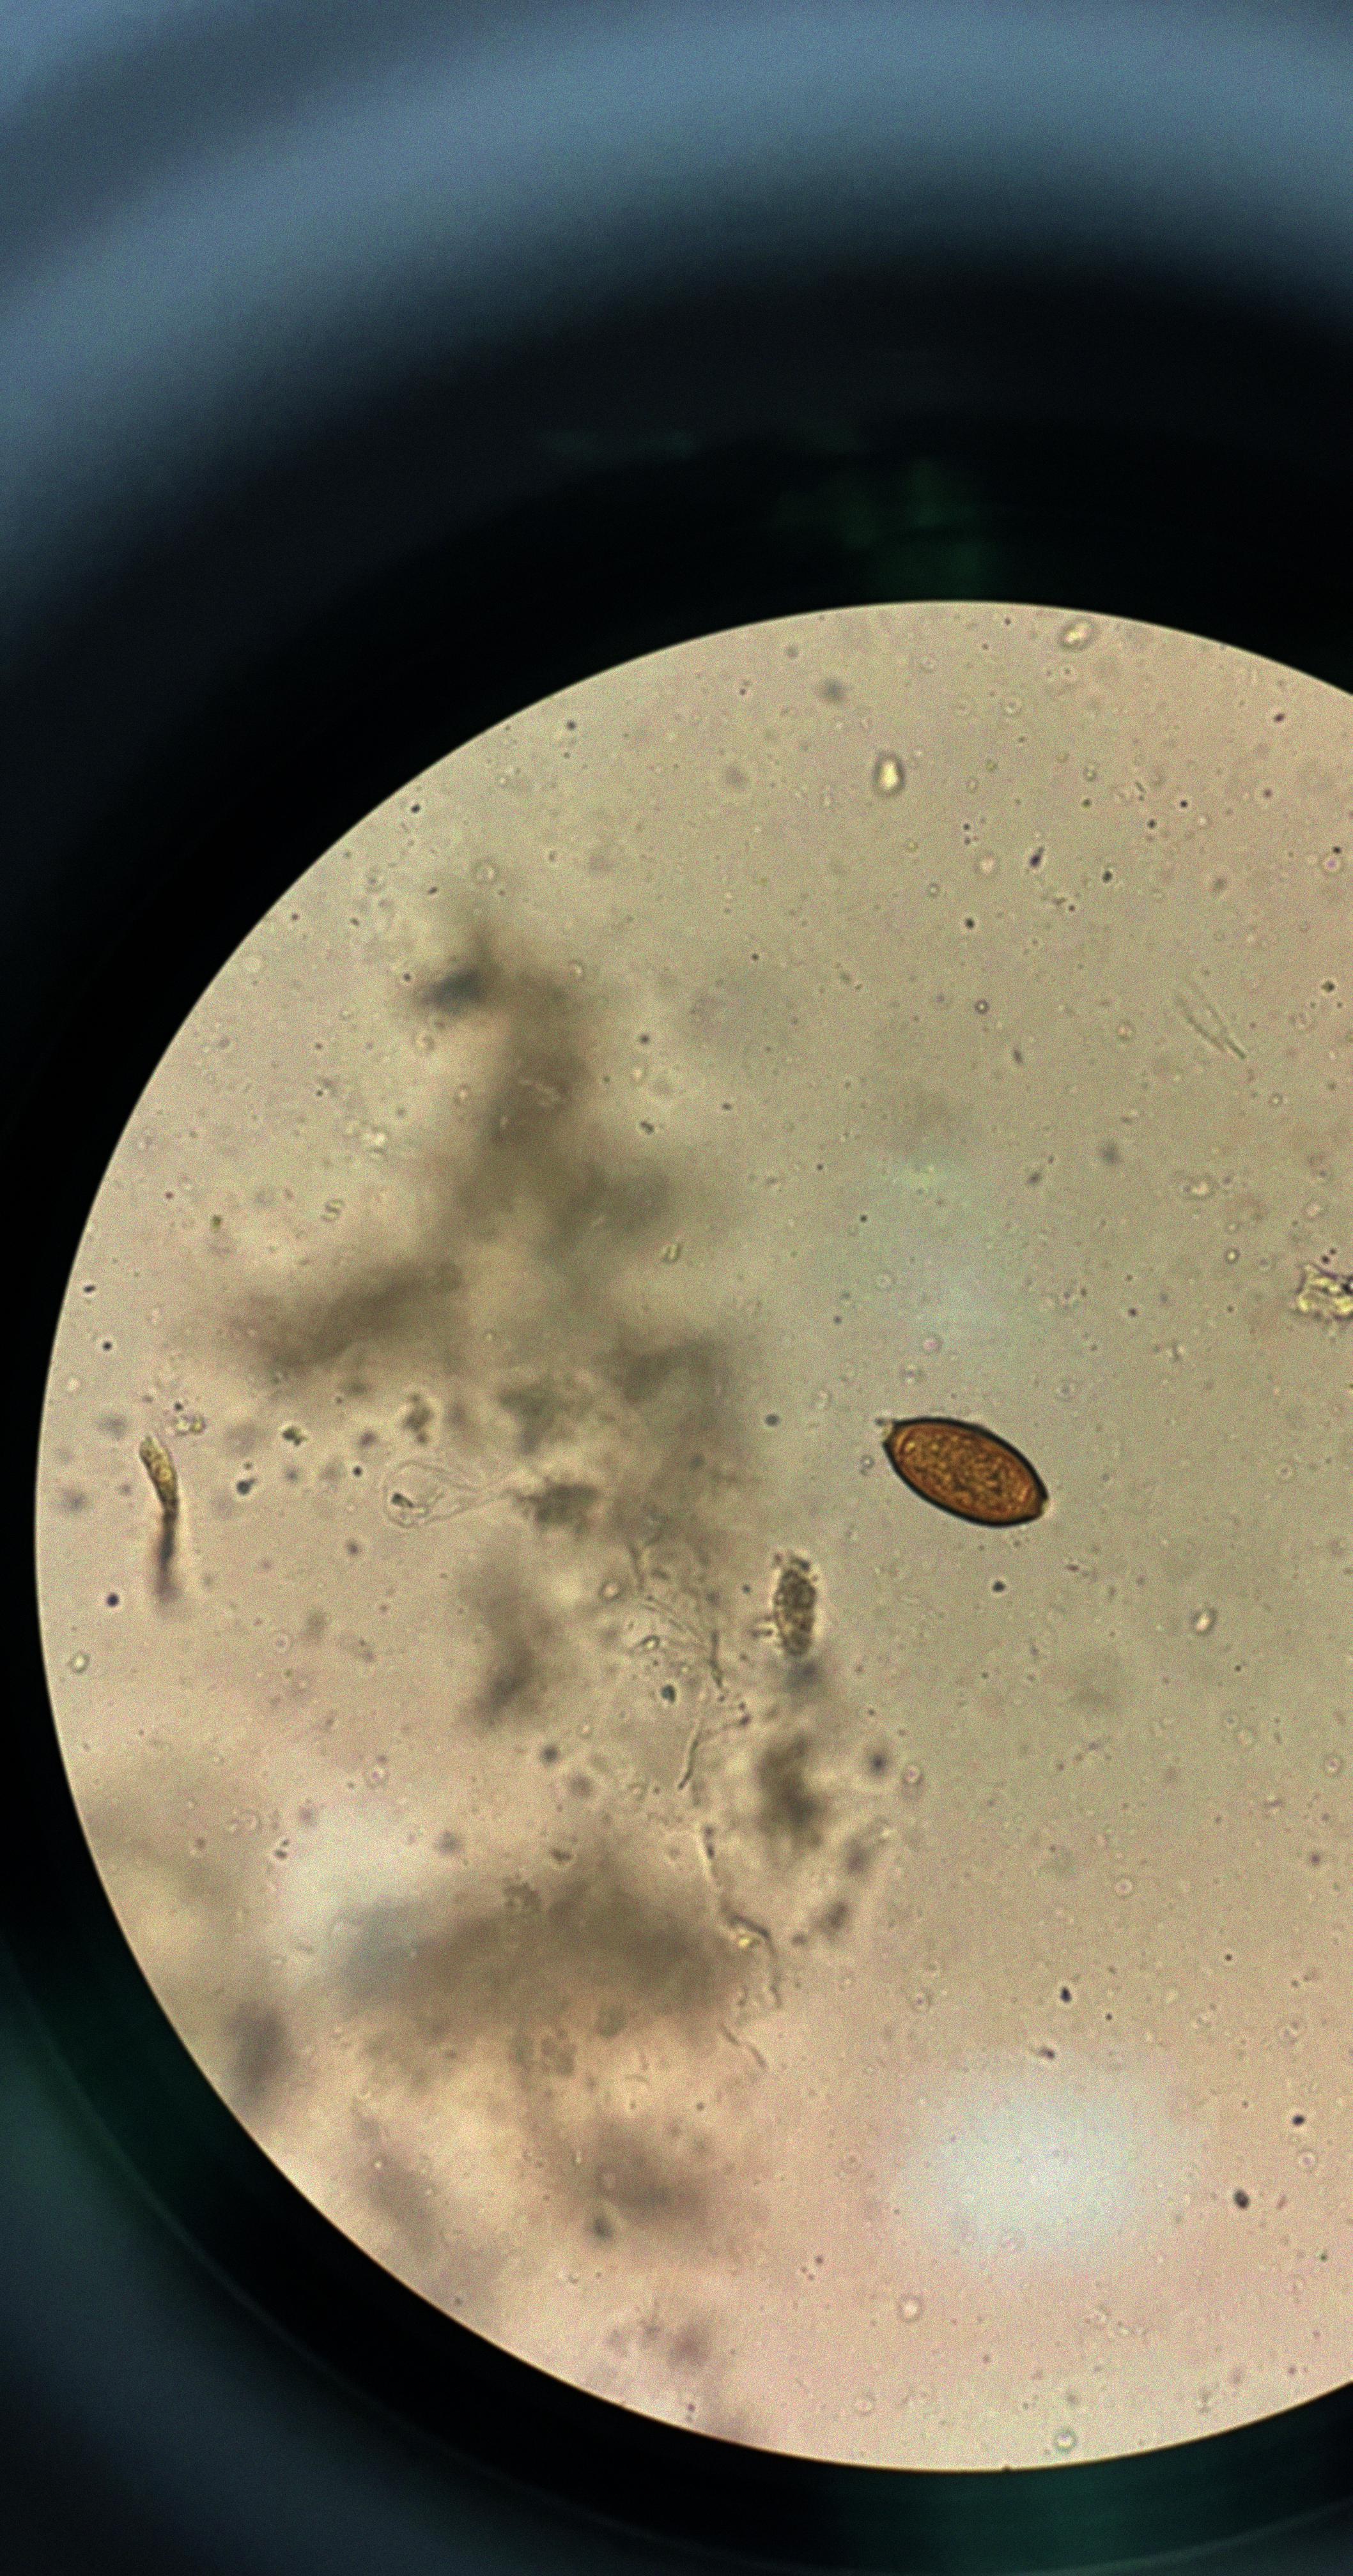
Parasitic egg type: Trichuris trichiura